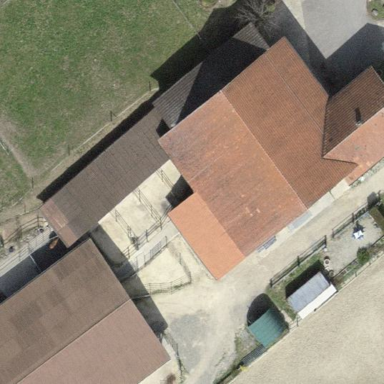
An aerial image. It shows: View of roof of building.